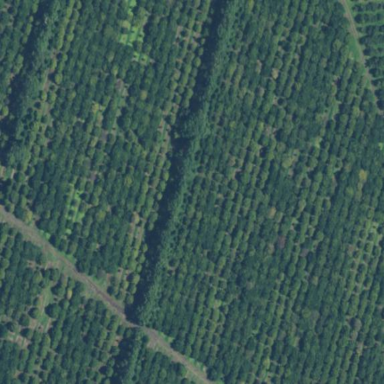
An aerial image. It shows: Orchard filled with macadamia trees.